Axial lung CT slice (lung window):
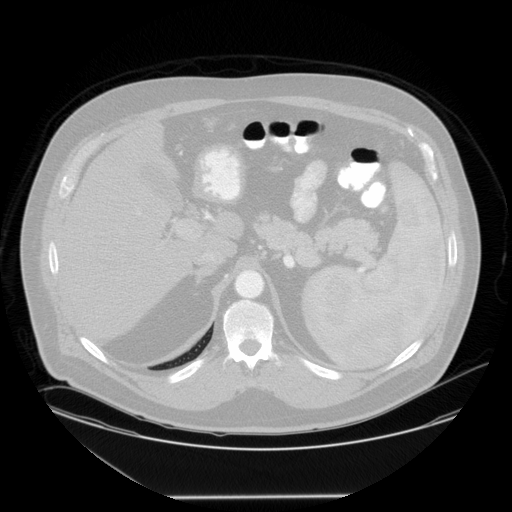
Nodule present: no